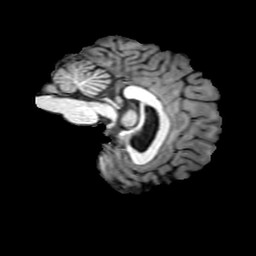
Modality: T1w
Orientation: sagittal
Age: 29
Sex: female
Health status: ill